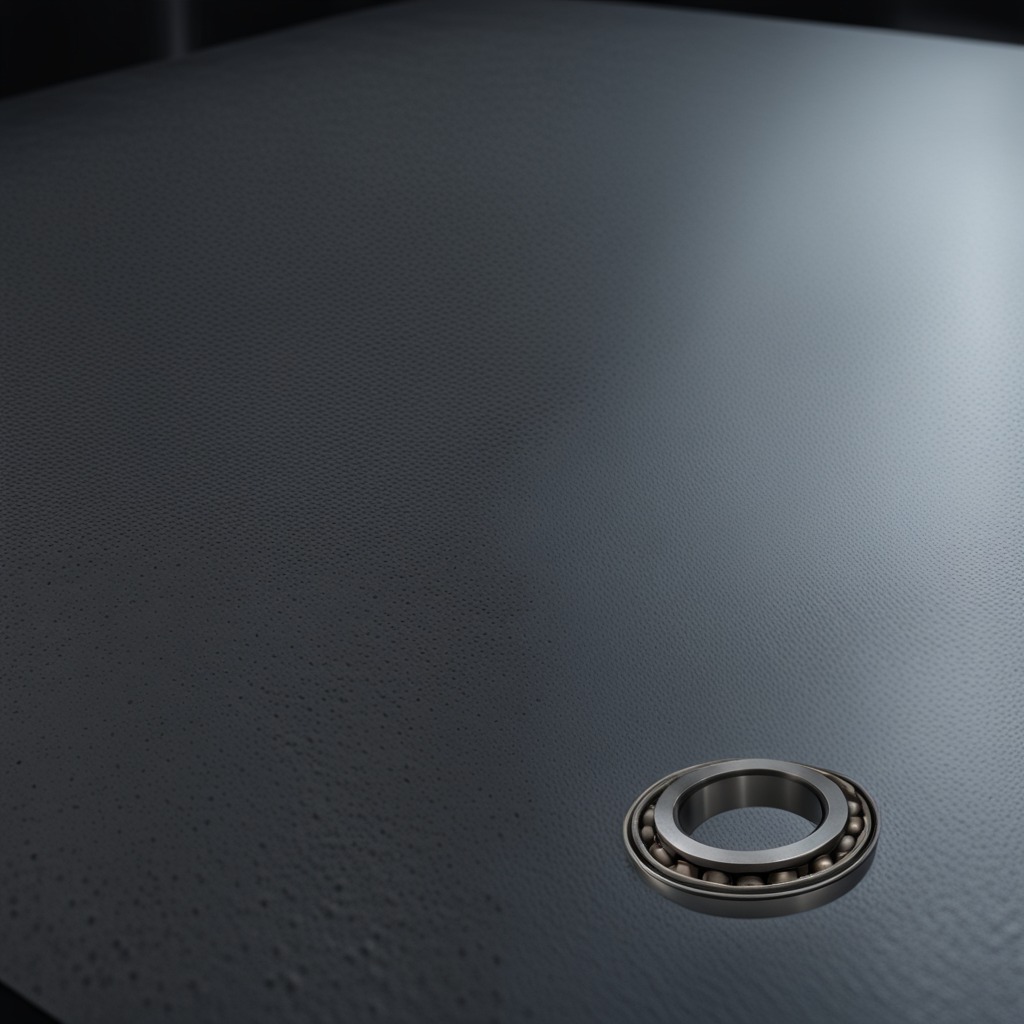
A metal ball bearing is lying on the clean granite table inside a workshop at night dim ambient light soft shadows worn but